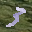
Label: 3